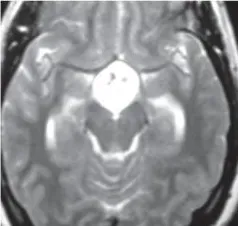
Patient 2. Magnetic resonance imaging findings: sagittal and coronal images. A suprasellar mass with heterogeneous enhancement after gadolinium administration is shown, with hypothalamic involvement and hydrocephalus. (B) The axial T2 weighted image shows spontaneous hyperintensity.
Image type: radiology (mri)